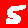
Digit: 5